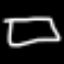
Label: square